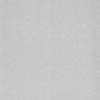
Label: dusty